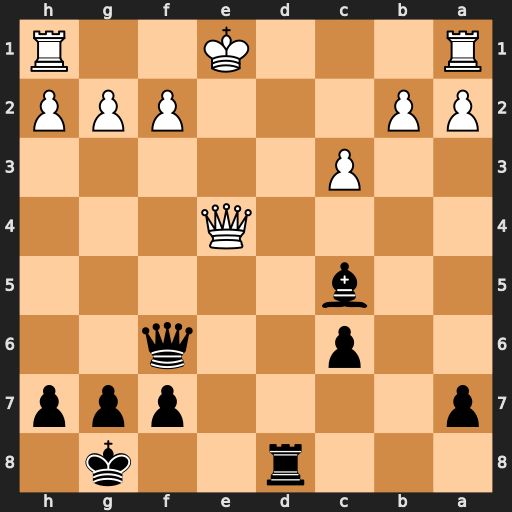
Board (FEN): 3r2k1/p4ppp/2p2q2/2b5/4Q3/2P5/PP3PPP/R3K2R
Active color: b
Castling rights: KQ
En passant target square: -
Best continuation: Qxf2#